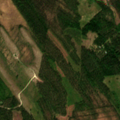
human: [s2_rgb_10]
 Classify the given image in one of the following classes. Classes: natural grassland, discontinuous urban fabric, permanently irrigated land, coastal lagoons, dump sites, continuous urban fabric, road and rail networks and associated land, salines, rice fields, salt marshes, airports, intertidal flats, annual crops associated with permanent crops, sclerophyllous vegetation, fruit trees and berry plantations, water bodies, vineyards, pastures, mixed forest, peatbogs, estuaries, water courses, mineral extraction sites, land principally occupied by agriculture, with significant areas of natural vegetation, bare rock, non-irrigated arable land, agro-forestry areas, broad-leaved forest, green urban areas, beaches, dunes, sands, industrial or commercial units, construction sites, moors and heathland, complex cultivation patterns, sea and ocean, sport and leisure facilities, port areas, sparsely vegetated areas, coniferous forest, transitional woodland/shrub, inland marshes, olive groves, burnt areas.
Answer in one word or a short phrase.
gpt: coniferous forest, mixed forest, transitional woodland/shrub